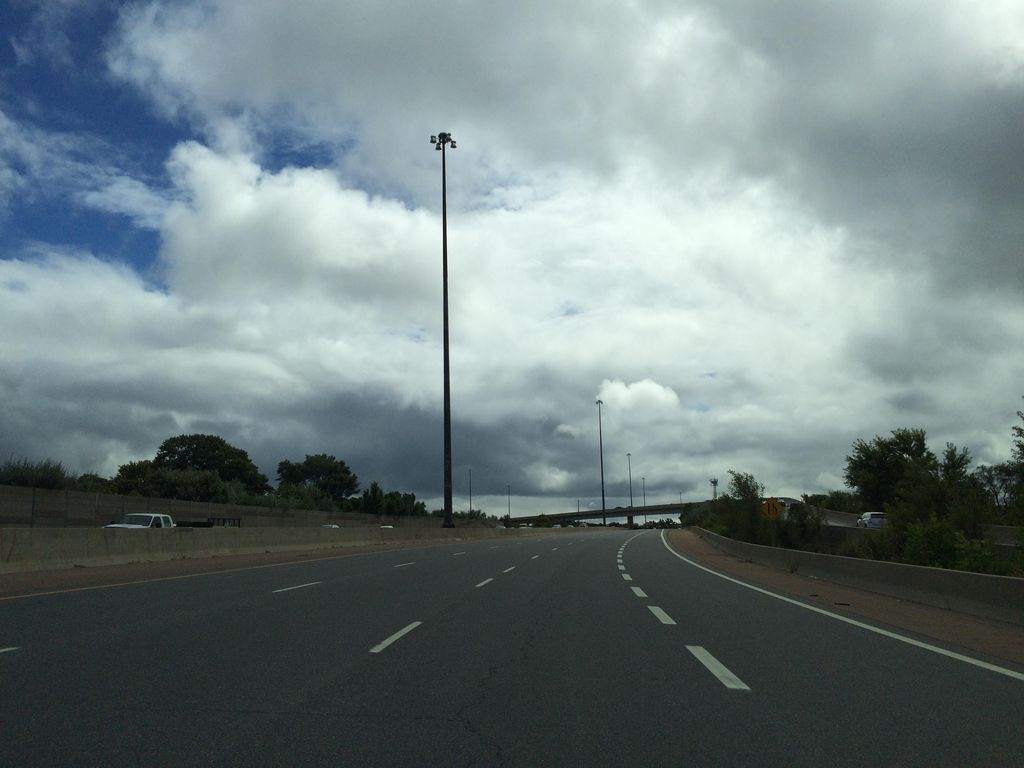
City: kitchener-waterloo